Field crop: maize
Growth stage: 2
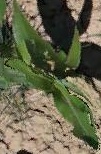
Species: maize